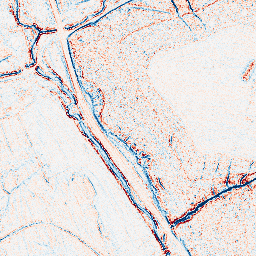
Category: edge_preserving
Decomposition family: bilateral
Decomposition parameters: d: 5
sigma_color: 25
sigma_space: 150
Upsampling method: sinc_hamming
Upsampling parameters: scale: 4
kernel_size: 16
Upsampling scale: 4